Field crop: tomato
Growth stage: 1
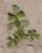
Species: portulaca